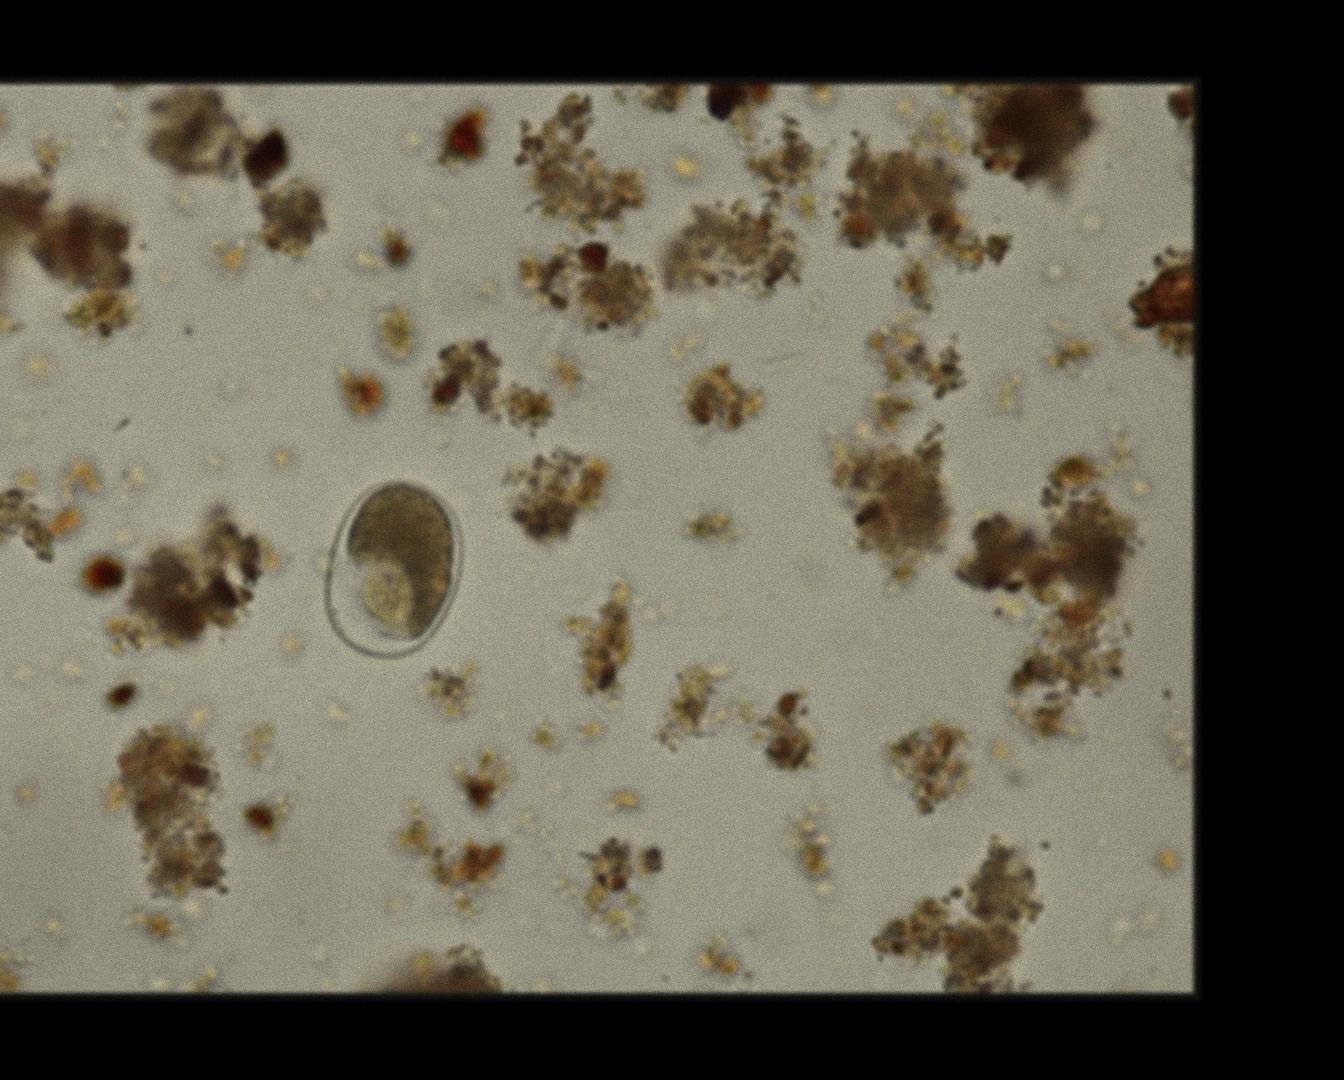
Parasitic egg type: Hookworm egg